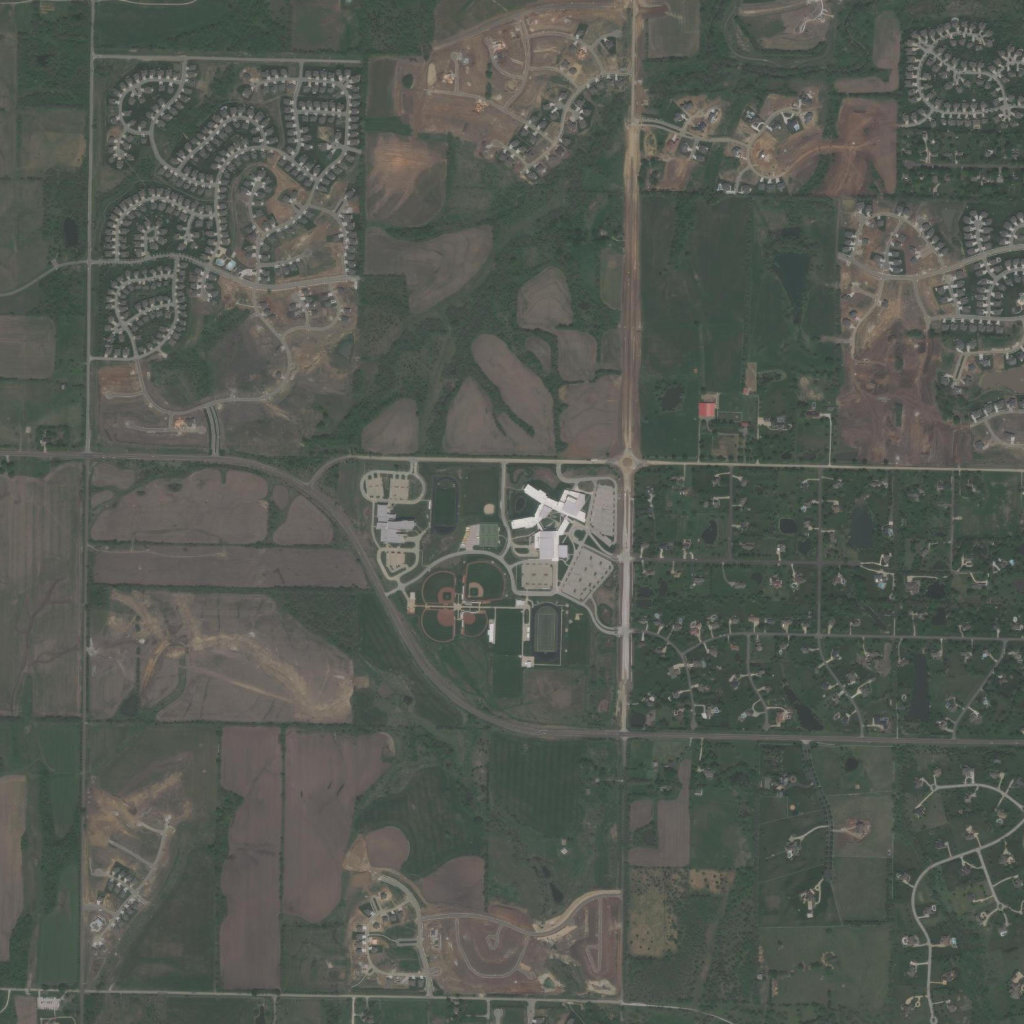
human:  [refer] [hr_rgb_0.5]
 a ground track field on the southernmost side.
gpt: <box>[[51, 59, 54, 64, 0]]</box>

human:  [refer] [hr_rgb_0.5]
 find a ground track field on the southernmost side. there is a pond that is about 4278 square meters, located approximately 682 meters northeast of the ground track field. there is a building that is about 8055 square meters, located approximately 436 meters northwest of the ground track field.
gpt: <box>[[51, 59, 54, 64, 0]]</box>